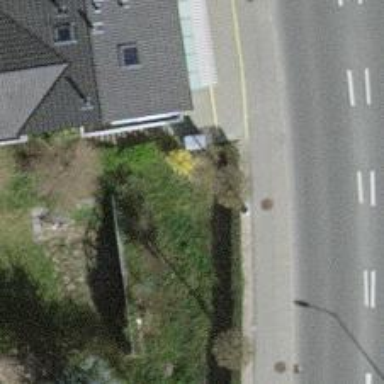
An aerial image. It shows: View of roof edge.